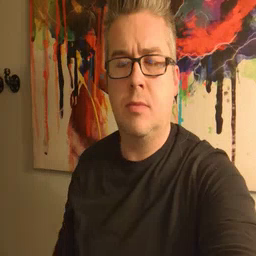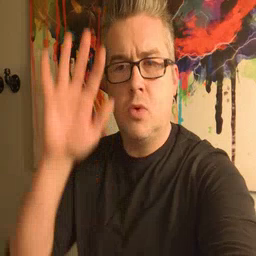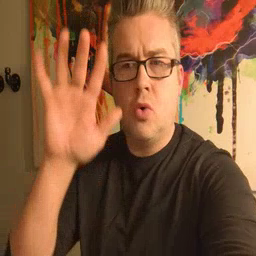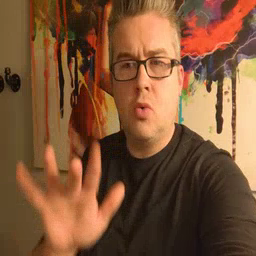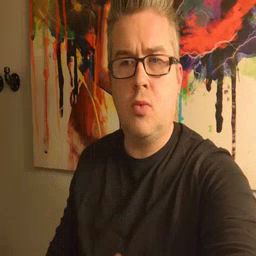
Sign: snow